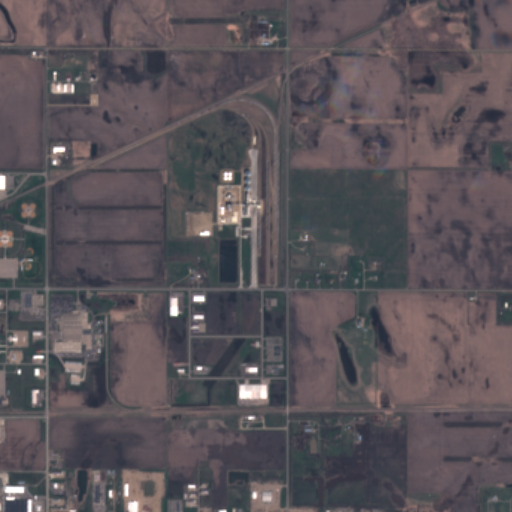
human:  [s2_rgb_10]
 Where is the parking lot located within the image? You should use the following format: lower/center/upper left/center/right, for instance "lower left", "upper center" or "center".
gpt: The parking lot is located in the lower left of the image.
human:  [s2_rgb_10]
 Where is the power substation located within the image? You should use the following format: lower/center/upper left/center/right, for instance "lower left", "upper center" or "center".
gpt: The power substation is located in the center left of the image.
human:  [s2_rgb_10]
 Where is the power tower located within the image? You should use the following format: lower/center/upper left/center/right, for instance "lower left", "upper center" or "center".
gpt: The power tower is located in the center left of the image.
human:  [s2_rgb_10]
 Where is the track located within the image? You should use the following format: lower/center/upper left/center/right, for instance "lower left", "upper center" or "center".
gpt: The track is located in the center left of the image.
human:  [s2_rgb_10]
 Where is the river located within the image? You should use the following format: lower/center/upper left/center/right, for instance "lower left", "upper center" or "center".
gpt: The river is located in the upper left of the image.
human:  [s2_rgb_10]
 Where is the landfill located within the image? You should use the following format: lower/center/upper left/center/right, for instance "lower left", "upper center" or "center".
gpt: There is no landfill in the image.